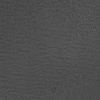
Atmospheric dust classification: not_dusty